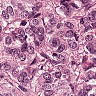
Metastatic tissue present: yes